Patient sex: F
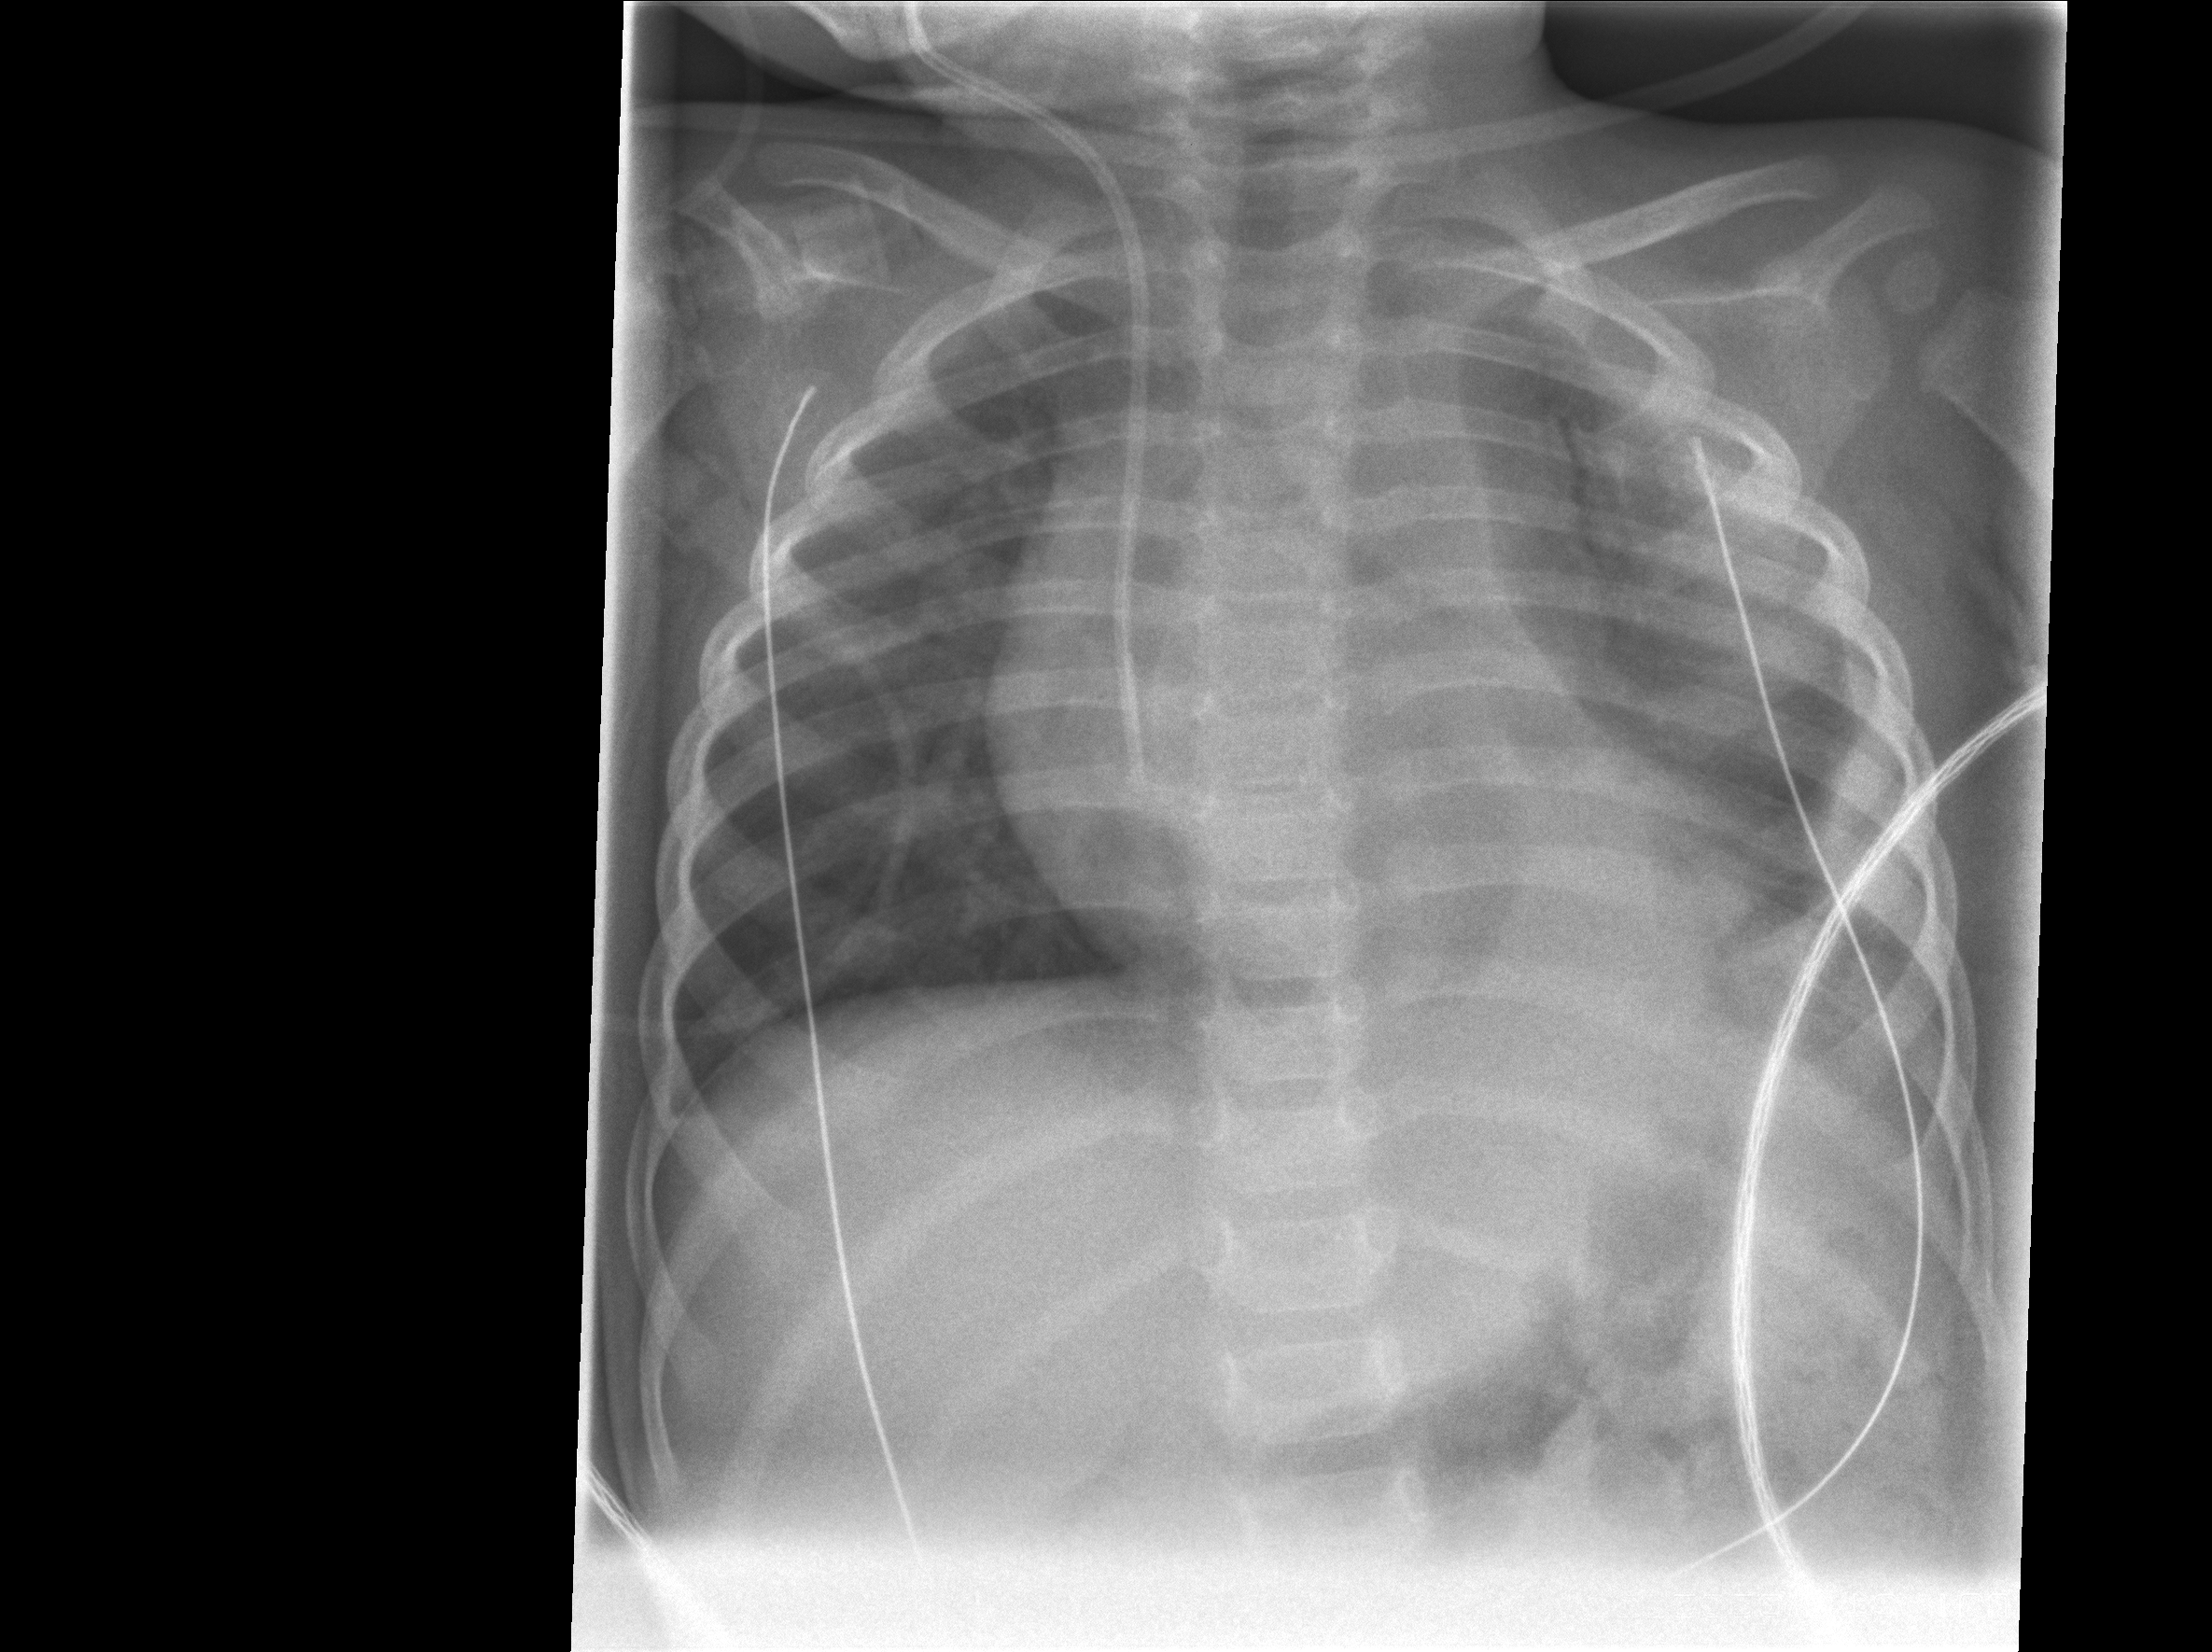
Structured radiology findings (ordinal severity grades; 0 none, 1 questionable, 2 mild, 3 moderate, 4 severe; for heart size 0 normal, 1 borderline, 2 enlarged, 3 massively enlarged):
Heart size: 0
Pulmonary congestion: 0
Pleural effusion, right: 0
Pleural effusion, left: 2
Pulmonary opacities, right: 0
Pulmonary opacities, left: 0
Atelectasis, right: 0
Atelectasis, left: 2